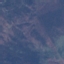
Land use / land cover class: HerbaceousVegetation